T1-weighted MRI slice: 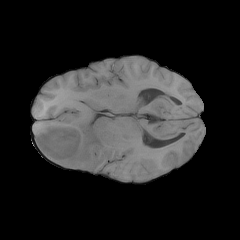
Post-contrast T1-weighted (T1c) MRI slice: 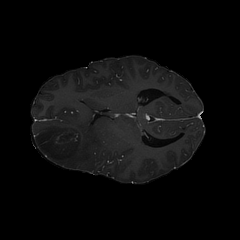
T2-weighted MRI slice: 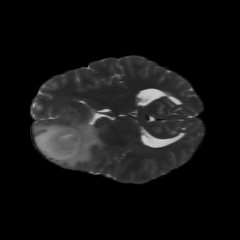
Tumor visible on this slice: yes